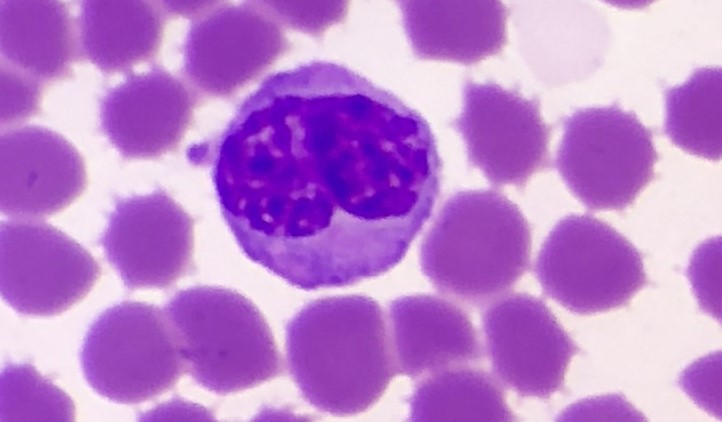
White blood cell type: Neutrophil